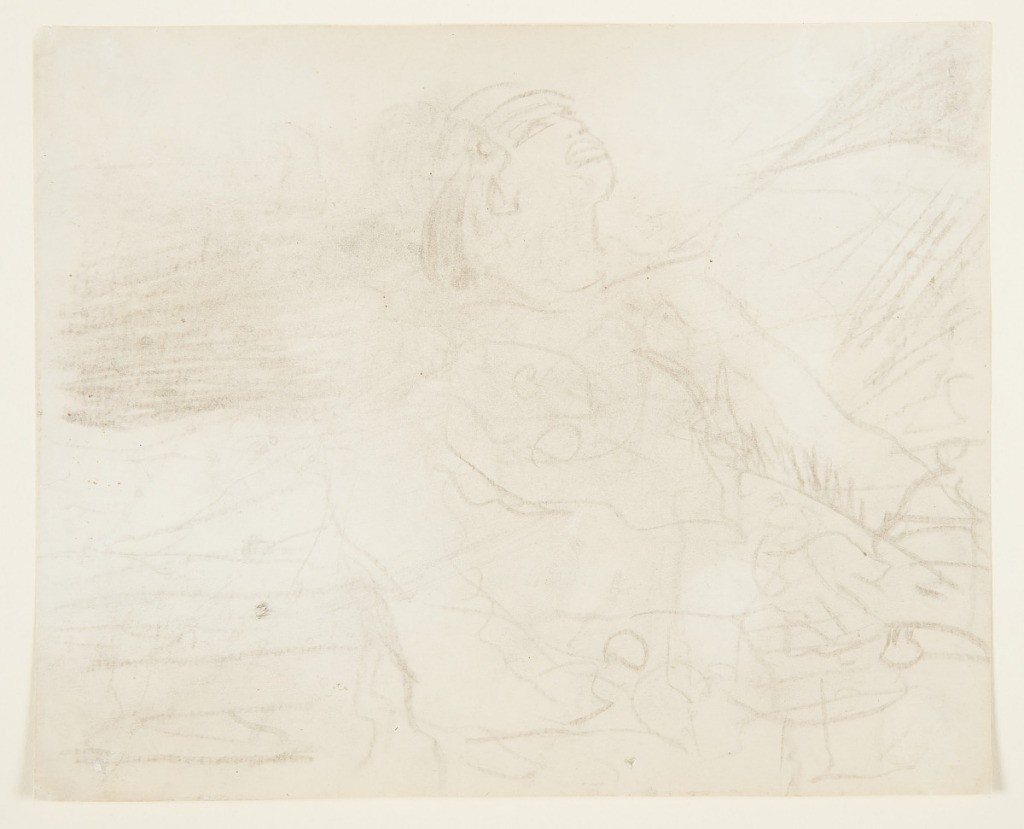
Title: Man on a Deck Striking a Ship's Bell
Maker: Winslow Homer, American, 1836–1910
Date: ca. 1895
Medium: Charcoal on paper
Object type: Drawing
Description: Horizontal view of a man, on a deck, striking a ship's bell.